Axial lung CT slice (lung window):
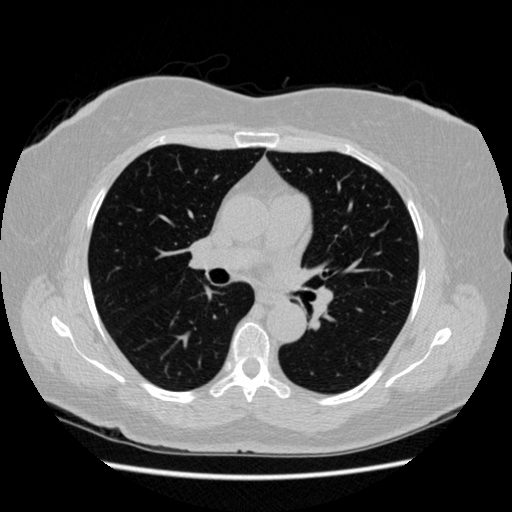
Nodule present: no